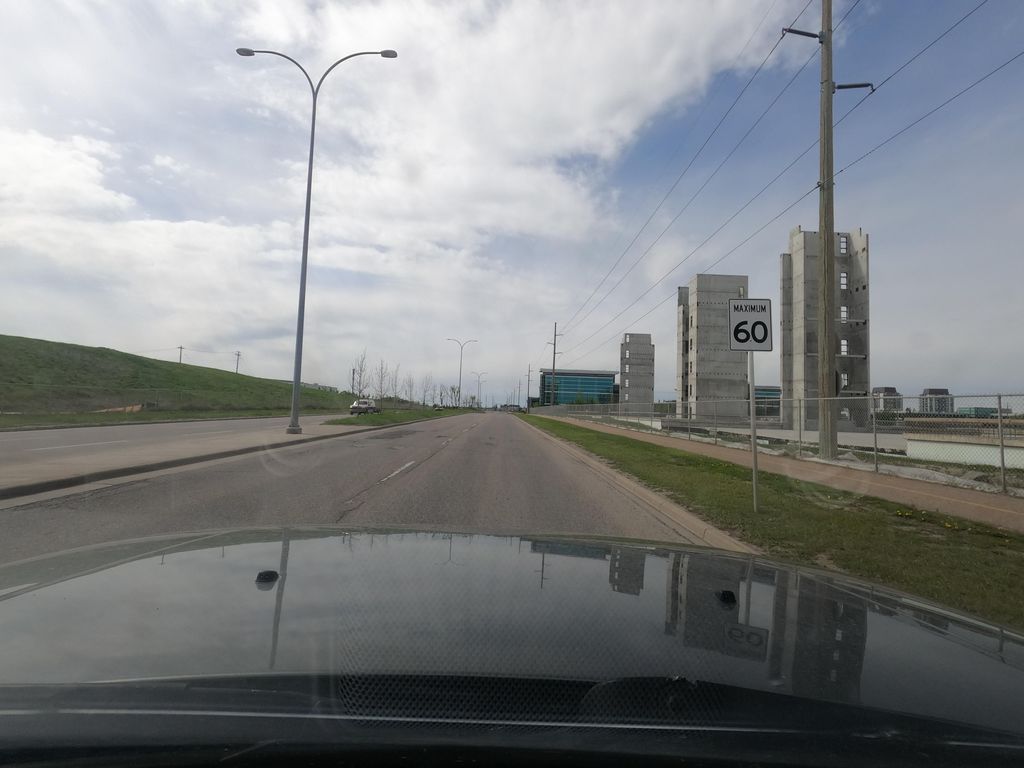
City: calgary